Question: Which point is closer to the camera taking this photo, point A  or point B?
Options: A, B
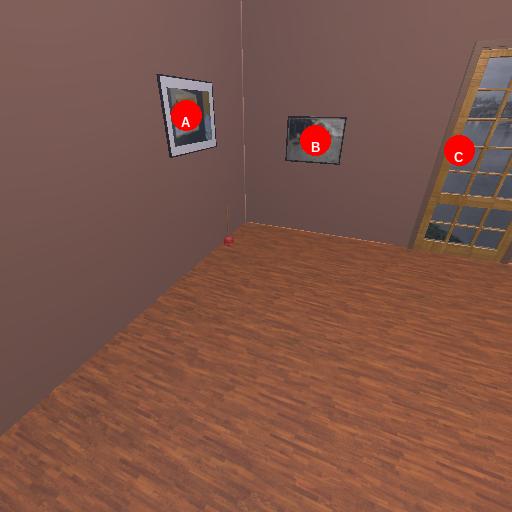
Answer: A